Interaction volume radius: 5 \u00c5
Interaction volume height: 20 \u00c5
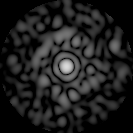
Disorder parameter: 0.8435